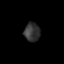
Tissue: prostate
Cell type: T cells
Senescence score: 0.7459
Nuclear area (px): 290
Mean DAPI intensity: 52.141